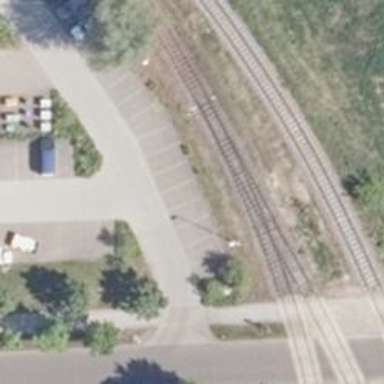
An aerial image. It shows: Railway switch.